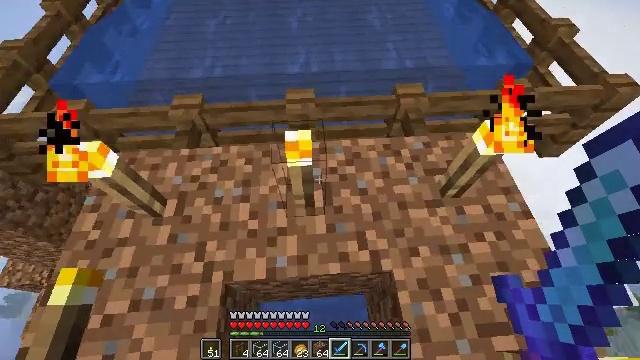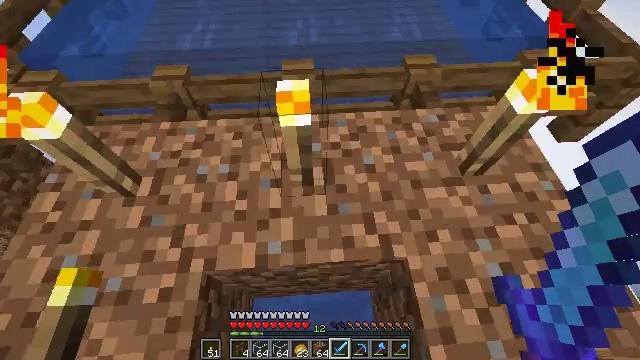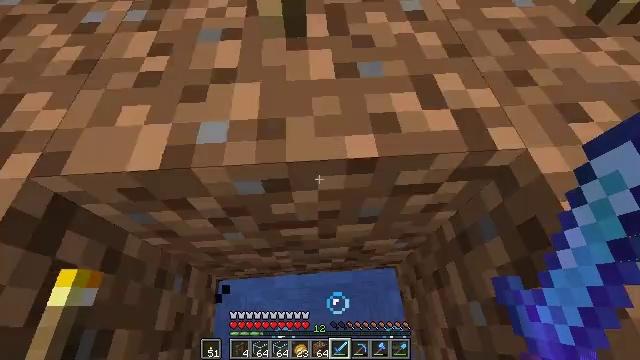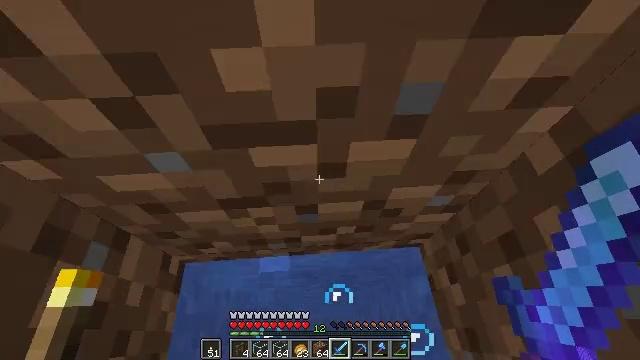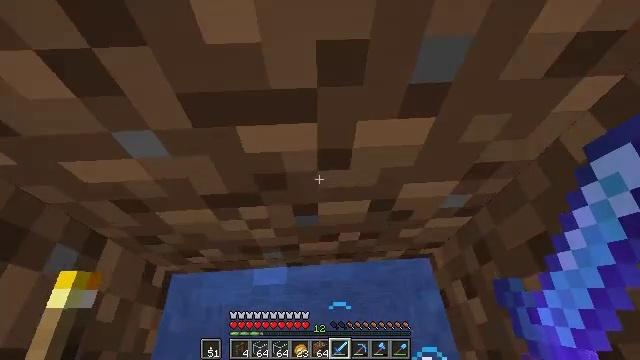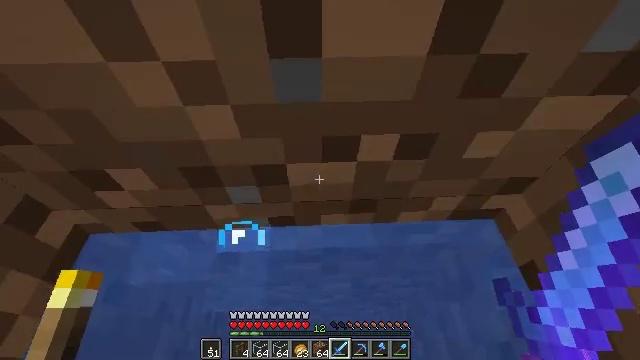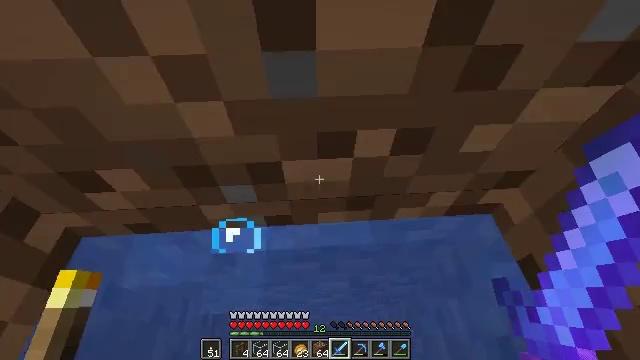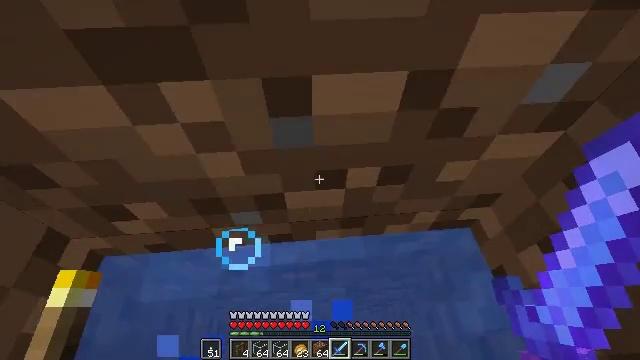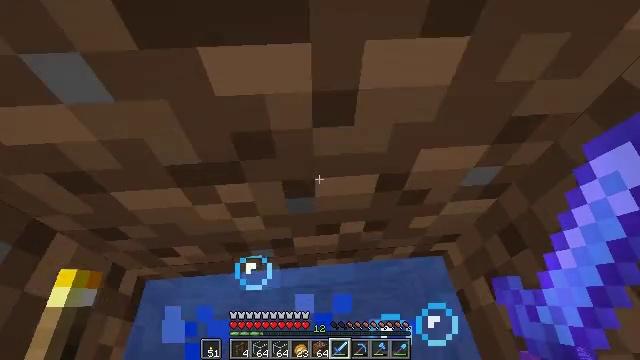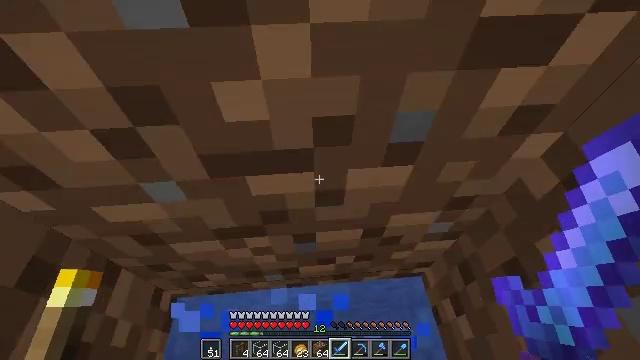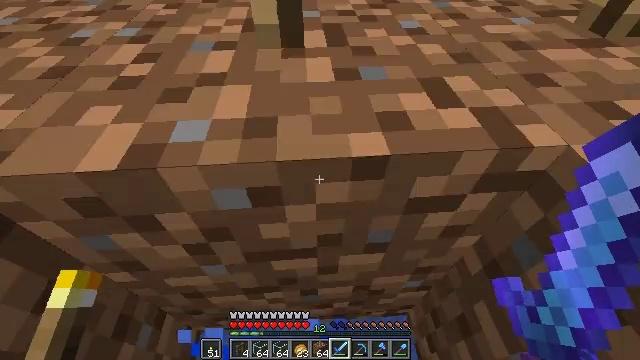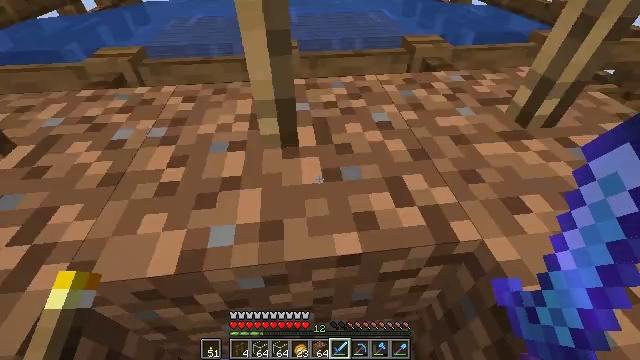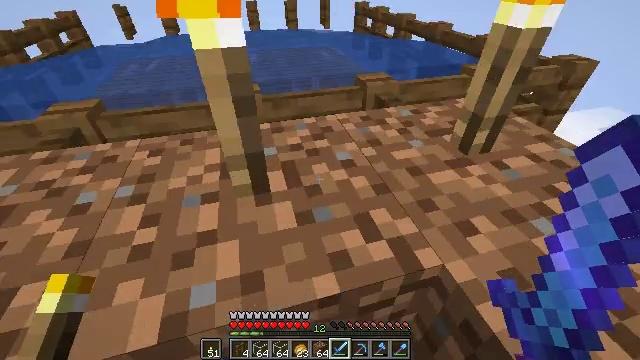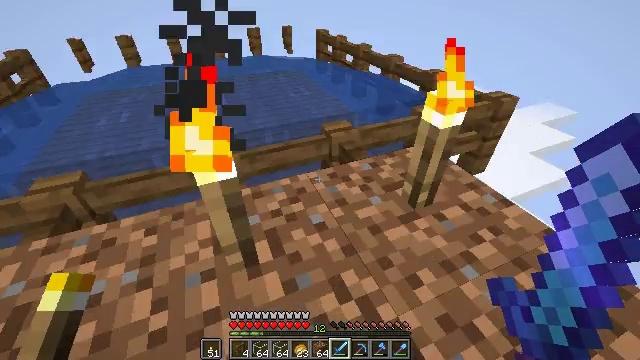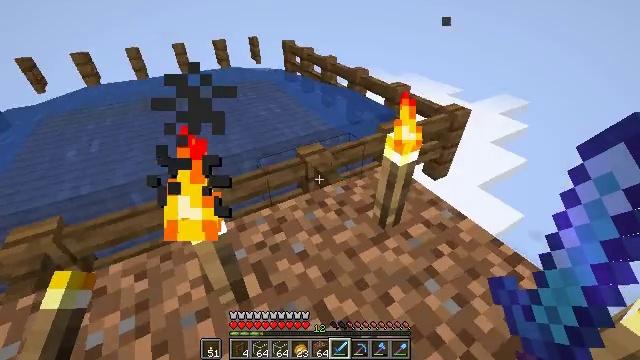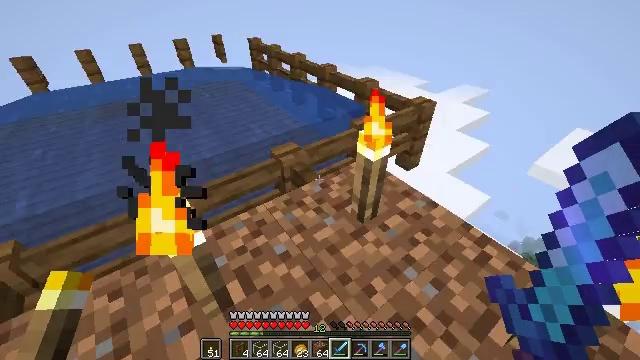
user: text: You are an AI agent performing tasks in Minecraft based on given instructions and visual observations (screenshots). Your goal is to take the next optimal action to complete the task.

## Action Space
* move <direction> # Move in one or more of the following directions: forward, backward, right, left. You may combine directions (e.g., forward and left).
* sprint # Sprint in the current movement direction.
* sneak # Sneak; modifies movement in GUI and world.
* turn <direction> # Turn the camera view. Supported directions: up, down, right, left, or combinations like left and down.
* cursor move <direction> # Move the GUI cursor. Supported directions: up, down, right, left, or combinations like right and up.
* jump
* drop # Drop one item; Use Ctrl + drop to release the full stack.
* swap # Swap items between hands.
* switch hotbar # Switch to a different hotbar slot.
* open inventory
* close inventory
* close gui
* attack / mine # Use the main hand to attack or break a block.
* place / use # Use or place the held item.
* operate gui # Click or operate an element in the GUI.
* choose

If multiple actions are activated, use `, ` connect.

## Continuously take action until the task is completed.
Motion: motion action
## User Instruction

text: Remove the torch from its spot.
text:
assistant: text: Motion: no_op
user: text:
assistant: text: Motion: no_op
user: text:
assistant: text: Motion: no_op
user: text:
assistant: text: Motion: turn up
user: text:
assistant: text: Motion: turn left and up
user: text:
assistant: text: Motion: turn right
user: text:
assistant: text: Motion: turn right
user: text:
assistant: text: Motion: no_op
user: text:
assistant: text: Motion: no_op
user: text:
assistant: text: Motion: turn up
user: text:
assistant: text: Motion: turn right and up
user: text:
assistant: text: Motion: turn right and up
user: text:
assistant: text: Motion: turn right and up
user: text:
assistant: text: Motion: turn right
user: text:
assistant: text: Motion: turn right
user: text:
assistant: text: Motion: turn right and down
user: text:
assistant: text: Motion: turn right and down
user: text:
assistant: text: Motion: turn right and down
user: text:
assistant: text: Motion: turn right
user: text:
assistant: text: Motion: turn right
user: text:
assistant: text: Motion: turn right
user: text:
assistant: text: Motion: turn right
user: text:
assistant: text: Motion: turn right
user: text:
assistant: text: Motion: turn right
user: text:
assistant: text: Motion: turn right and up
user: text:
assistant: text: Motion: turn right and up
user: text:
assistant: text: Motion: turn up
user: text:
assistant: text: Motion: turn up
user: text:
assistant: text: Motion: no_op
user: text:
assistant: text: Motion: no_op